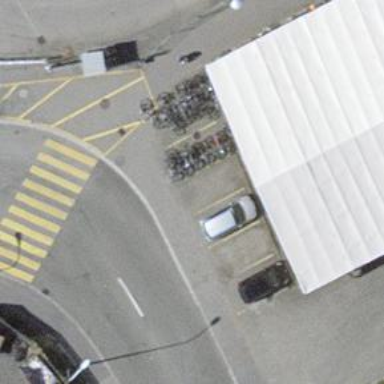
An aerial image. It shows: Bicycle parking area with wall loops.